Question: On "Uninstall or change a program" on windows, some of the programs have a change option when you right click on them.

How can I add a change option to my program through Inno Setup?
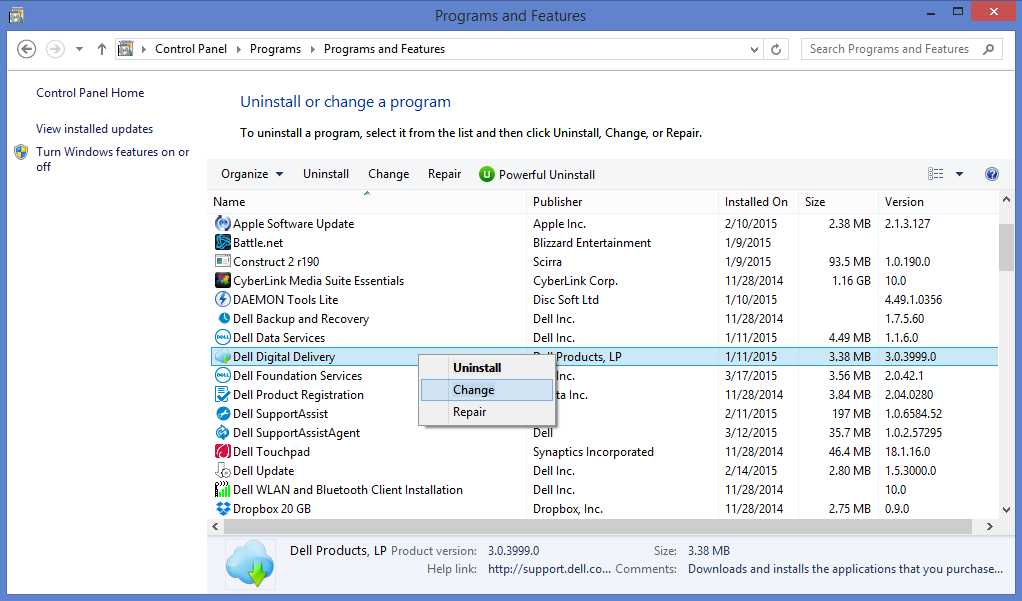
Answer: Specify the <URL> directive. The reference describes it as:
> When this directive is set, a separate "Modify" button in the
Add/Remove Programs Control Panel applet will be displayed.